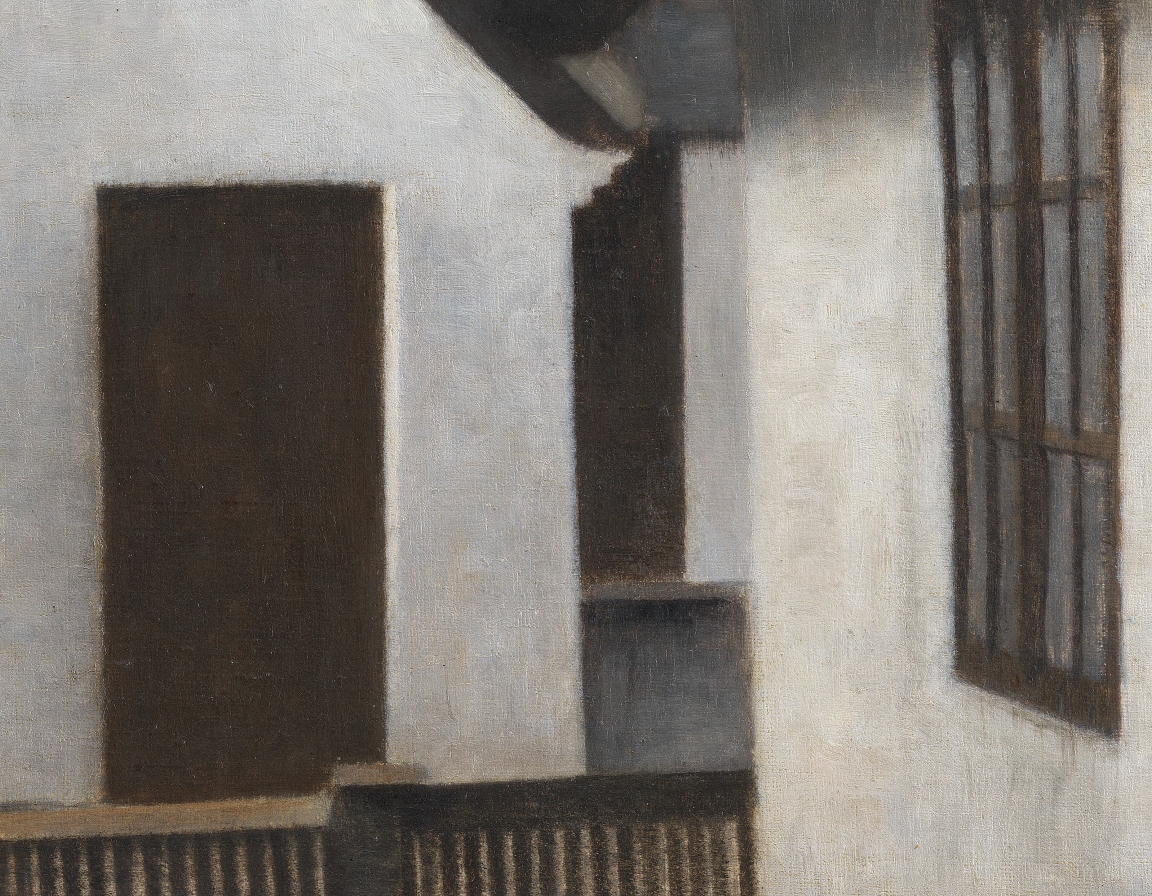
landscape painting, wide, overcast daylight, white farmhouse building exterior with dark door, and tall gridded window at right, wooden railing in foreground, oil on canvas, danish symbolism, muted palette